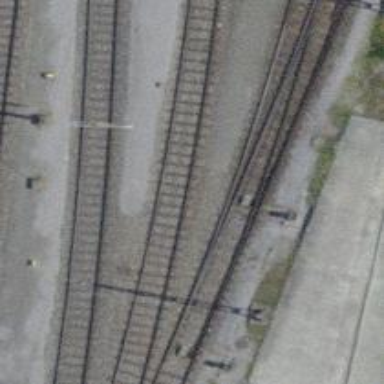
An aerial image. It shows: Railway yard with single rail track. The electrified track has contact line for power supply.